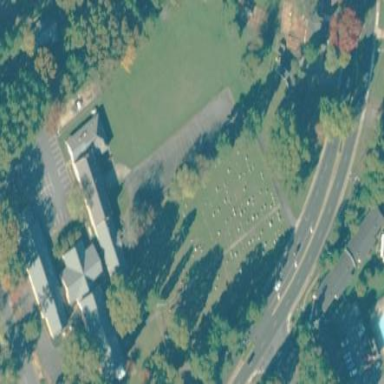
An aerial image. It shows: Cemetery.